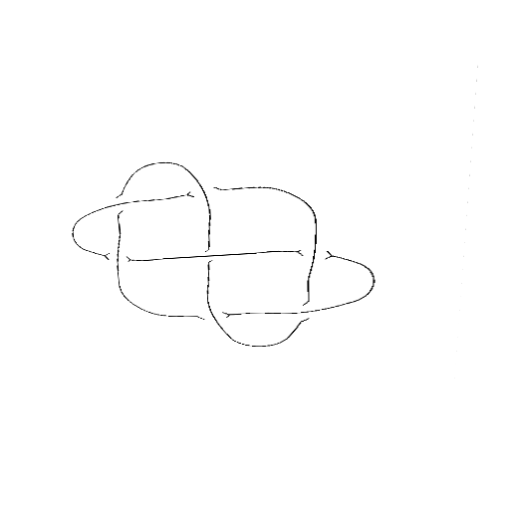
Crossing number: 7